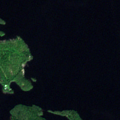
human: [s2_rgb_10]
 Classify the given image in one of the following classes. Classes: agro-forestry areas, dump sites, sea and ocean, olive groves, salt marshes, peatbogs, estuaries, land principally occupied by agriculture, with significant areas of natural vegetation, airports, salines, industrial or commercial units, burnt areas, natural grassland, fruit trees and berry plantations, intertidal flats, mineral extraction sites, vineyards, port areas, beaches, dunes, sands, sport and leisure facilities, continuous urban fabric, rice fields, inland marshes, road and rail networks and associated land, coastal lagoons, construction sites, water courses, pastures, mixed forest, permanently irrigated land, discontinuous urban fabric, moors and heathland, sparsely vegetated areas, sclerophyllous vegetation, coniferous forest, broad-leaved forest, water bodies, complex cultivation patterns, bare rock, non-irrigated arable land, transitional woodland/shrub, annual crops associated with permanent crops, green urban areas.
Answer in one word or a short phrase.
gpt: water bodies